Question: I want to create dynamic matrix type data display using java script, html, and jquery which is shown <URL>.
'''
var reservations = [
{"date":"22-12-2013","MCHC":"22","Pulse rate":"75","weight":"50" },
{"date":"11-12-2013","CBC":"5"},
{"date":"11-12-2013","weight":"55"}
];
var tbody = $('#reservations tbody'),
props = ["date", "MCHC", "CBC", "Pulse rate", "weight"];
$.each(reservations, function(i, reservation) {
var tr = $('<tr>');
$.each(props, function(i, prop) {
$('<td>').html(reservation[prop]).appendTo(tr);
});
tbody.append(tr);
});
'''
The problem is that the code is working properly but it does not display unique data based on date.
For example, as shown in the above link "date:11-12-2013" is repeated twice which I don't want. I want to display unique data.
My desired output is:

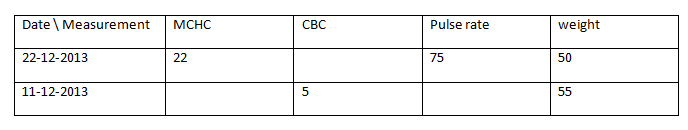
Answer: Try this
<URL>
'''
var reservations = [
{"date":"22-12-2013","MCHC":"22","Pulse rate":"75","weight":"50" },
{"date":"11-12-2013","CBC":"5"},
{"date":"11-12-2013","weight":"55"}
];
var tbody = $('#reservations tbody'),
props = ["date", "MCHC", "CBC", "Pulse rate", "weight"];
$.each(reservations, function(i, reservation) {
var trid = reservation["date"];
if($("#"+trid).length <= 0) {
var tr = $('<tr>').attr("id",trid);
$.each(props, function(i, prop) {
var tdid = prop.replace(/\s/g, '');
$('<td>').html(reservation[prop]).attr("id",tdid).appendTo(tr);
});
tbody.append(tr);
}
else {
$.each(props, function(i, prop) {
var tdid = prop.replace(/\s/g, '');
$("#"+trid).find("td#"+tdid).html(reservation[prop])
});
}
});
'''